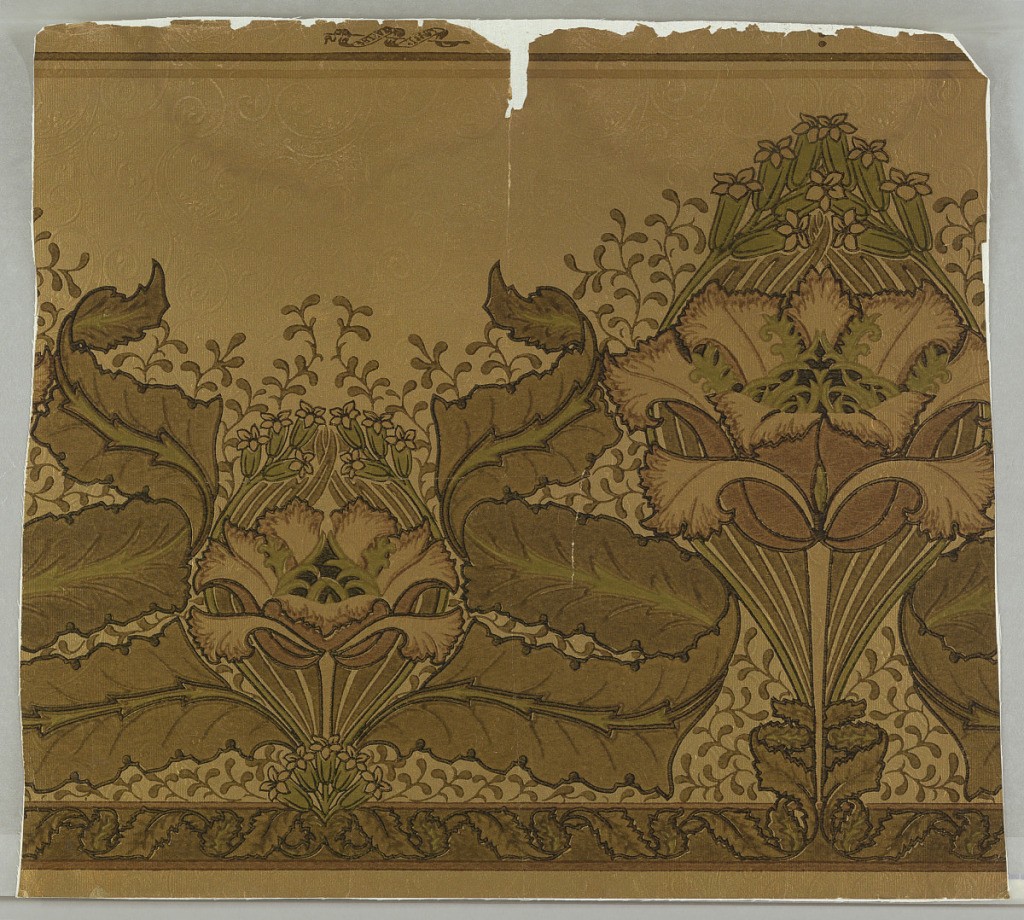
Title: Frieze
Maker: Liberty Paper & Bag Co.
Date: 1900
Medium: Machine-printed
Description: Large and small conventionalized poppy motif, alternating with large leaves and small flowers and twigs between. Browns and green on gold, slightly embossed ground, imitating tooled leather.